Question: We have a website that we have almost finished turning into an application. Everything works fine except a little issue with BrowserLink in IE 8 and IE 7. So I found somewhere that told me to change debug to false. So I did.
'''
<!--<compilation debug="true" targetFramework="4.5">-->
<compilation debug="false">
'''
Unfortunately when I did that, this is what the login page looked like.

If anyone has any ideas of what could be causing this that would be awesome. I know that this is EXTREMELY general, but I don't really know what is causing the problem...Everything works fine when debug="true". And please don't tell me WHY it should be set to false, I have already read enough articles talking about that.
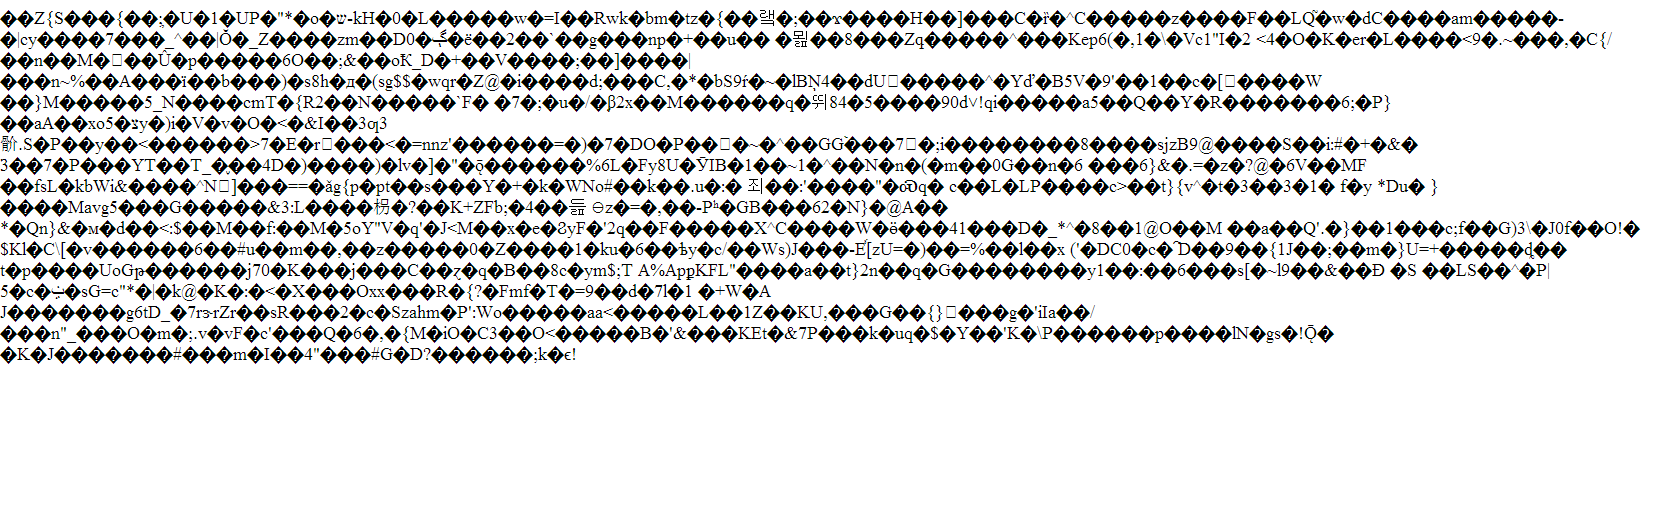
Answer: check the charset of the 'web.config' open with any text editor u will see the which encode is there like:
- - -
select the UTF-8 it may fix the issue